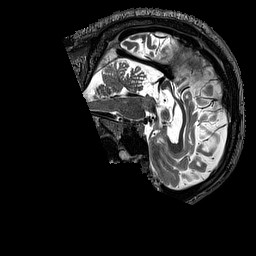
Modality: T2w
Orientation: sagittal
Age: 64
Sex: male
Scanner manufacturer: siemens
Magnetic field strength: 3 T
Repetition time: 3.2 s
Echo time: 0.567 s